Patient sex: M
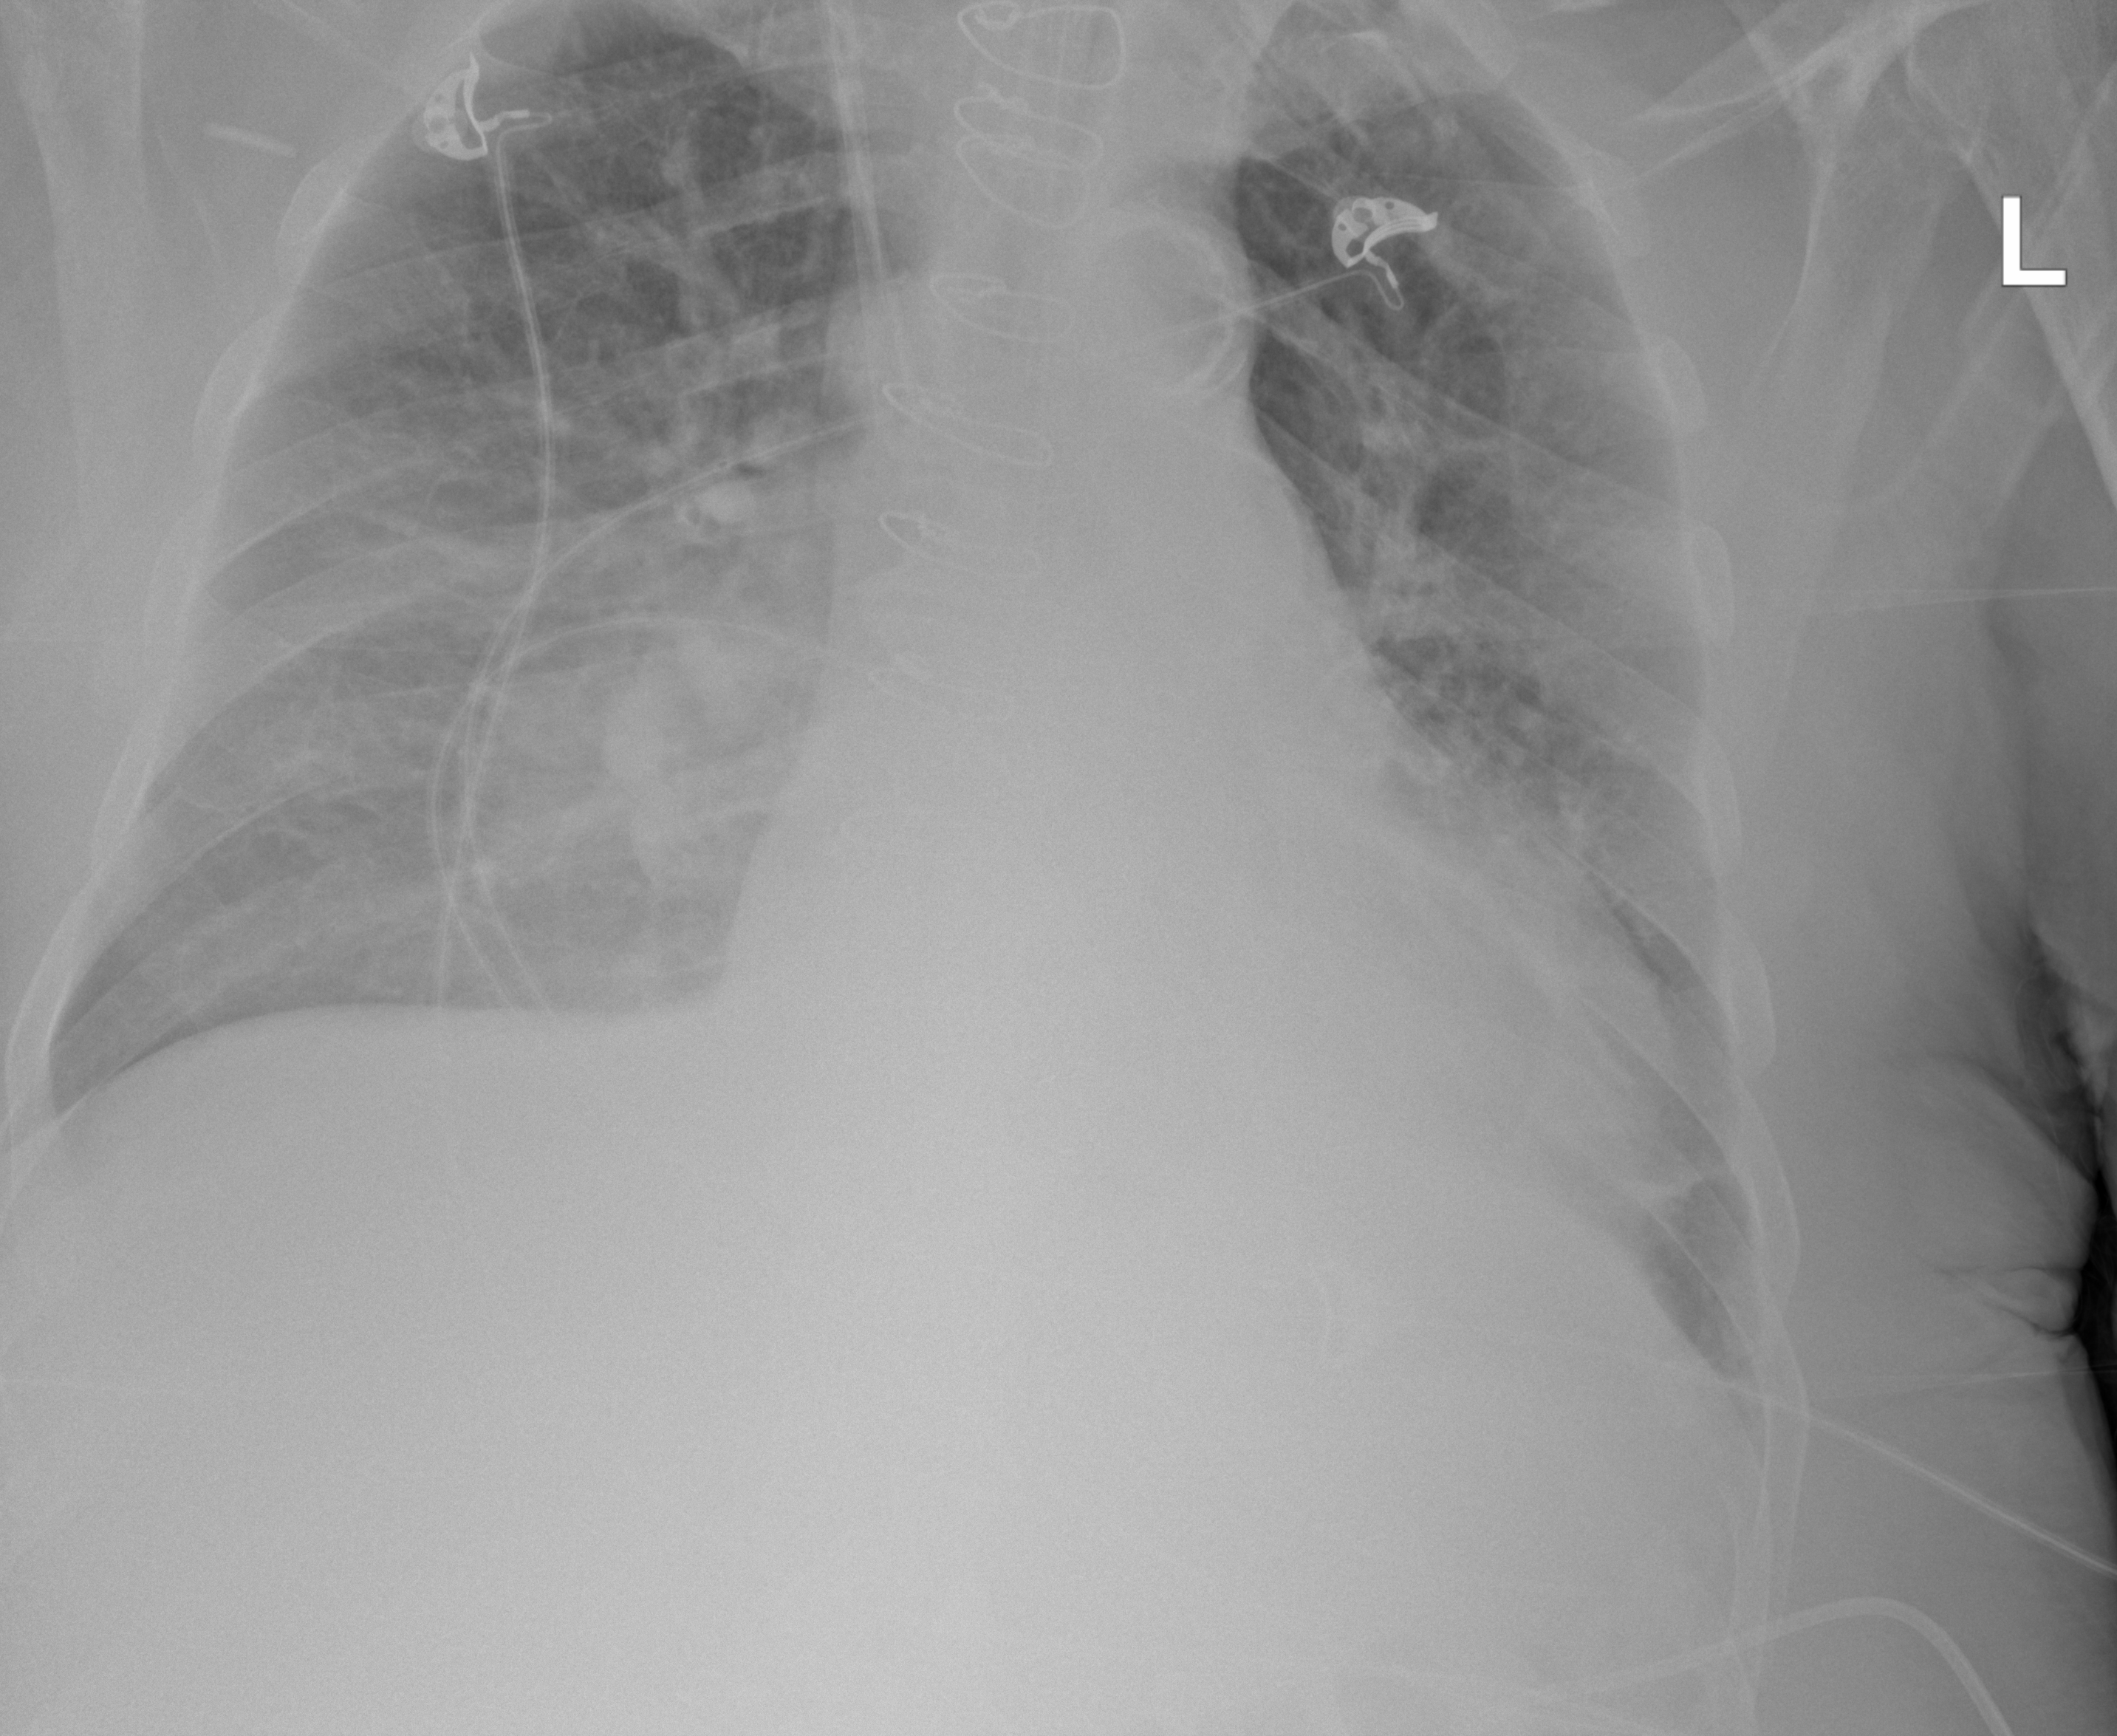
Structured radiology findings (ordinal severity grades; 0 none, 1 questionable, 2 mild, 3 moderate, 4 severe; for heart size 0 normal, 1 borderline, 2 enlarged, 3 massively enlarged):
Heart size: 2
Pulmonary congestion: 2
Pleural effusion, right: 0
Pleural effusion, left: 0
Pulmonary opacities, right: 2
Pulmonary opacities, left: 2
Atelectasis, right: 2
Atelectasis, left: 2